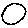
Label: circle